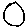
Label: circle